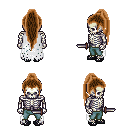
a pixel art fantasy rpg character, male body template, skeleton, white tattered cape, teal pants, brown extra-long topknot hairstyle, ghillies, dagger, four views (front, back, left, right), 2x2 character sprite sheet, small pixel art, hard edges, no anti-aliasing